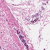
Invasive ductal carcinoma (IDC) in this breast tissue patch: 0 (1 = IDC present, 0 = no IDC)